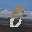
Label: 8